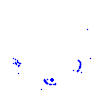
Particle: kaon